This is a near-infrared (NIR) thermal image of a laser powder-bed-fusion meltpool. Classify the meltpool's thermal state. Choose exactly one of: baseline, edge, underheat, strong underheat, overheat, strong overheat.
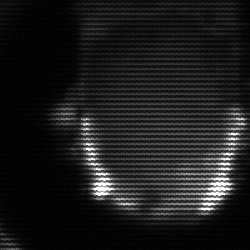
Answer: baseline